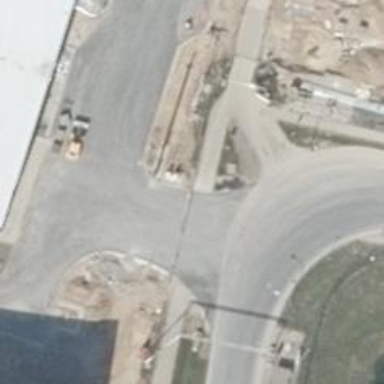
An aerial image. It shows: Sidewalk.